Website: ulta-beauty
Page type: address-validator
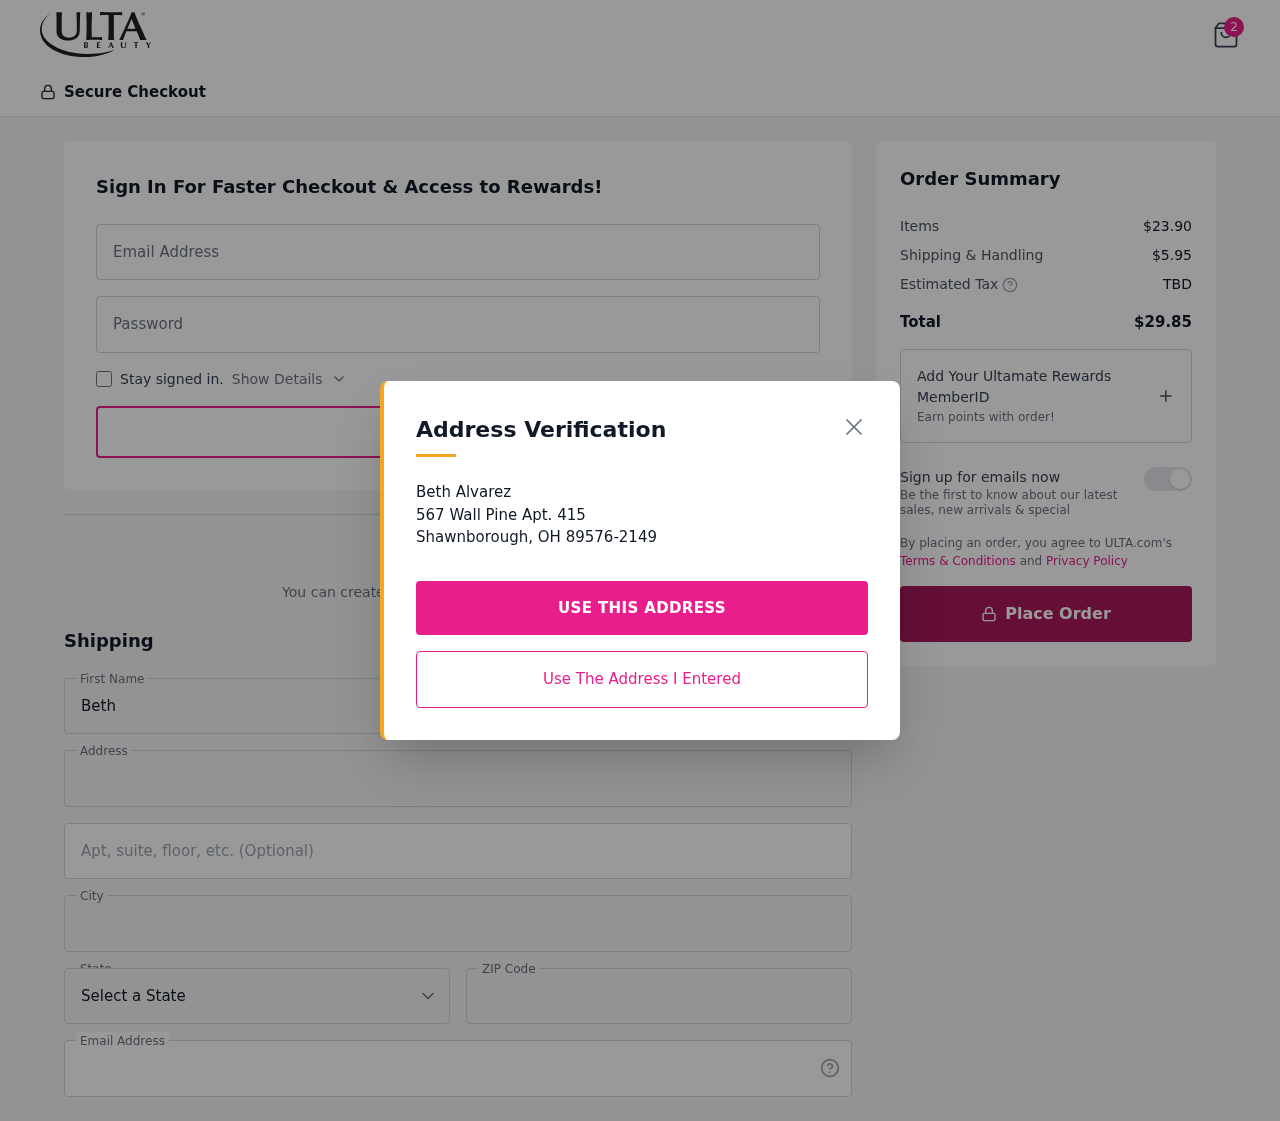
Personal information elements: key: PII_CITY
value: Shawnborough
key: PII_EMAIL
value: balvarez@hotmail.com
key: PII_FIRSTNAME
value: Beth
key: PII_LASTNAME
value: Alvarez
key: PII_POSTCODE
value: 89576
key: PII_STATE_ABBR
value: OH
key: PII_STREET
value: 567 Wall Pine Apt. 415
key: PII_STREET2
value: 567 Wall Pine Apt. 415
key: PII_STREET2
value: Suite 869
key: PII_FULLNAME2
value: Beth Alvarez
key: PII_CITY2
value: Shawnborough
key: PII_STATE_ABBR2
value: OH
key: PII_POSTCODE_FULL
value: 89576
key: PII_POSTCODE_EXT
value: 2149
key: PII_POSTCODE_NUMERIC
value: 89576
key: PII_POSTCODE_EXT_NUMERIC
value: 2149
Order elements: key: ORDER_NUM_ITEMS
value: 2
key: ORDER_SUBTOTAL
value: $23.90
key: ORDER_SHIPPING_COST
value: $5.95
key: ORDER_TOTAL
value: $29.85